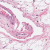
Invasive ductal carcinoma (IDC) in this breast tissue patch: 0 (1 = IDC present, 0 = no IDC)